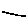
Label: line